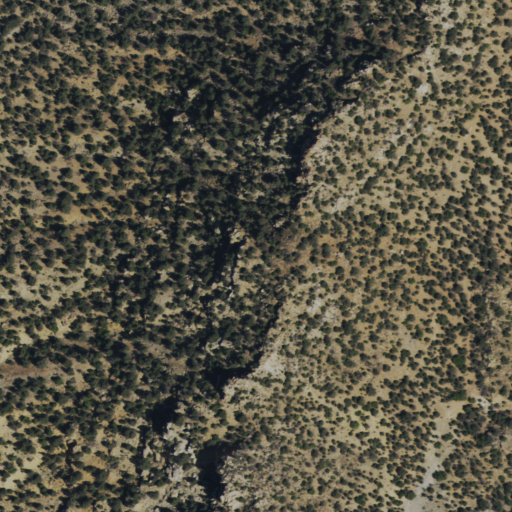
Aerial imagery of ridge(s) in Nevada named Crescent Hogback containing evergreen forest and shrub